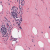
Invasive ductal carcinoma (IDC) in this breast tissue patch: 0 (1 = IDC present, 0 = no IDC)